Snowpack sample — Buffalo Mountain, Silverthorne, Colorado, USA (1/25/25, 10:11 AM MST)
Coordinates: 39.6222, -106.1139
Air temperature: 22 °F
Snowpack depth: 110 cm
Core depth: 10 cm
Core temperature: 46.4 °F
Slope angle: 12°, slope face: 102°
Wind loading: high
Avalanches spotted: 0
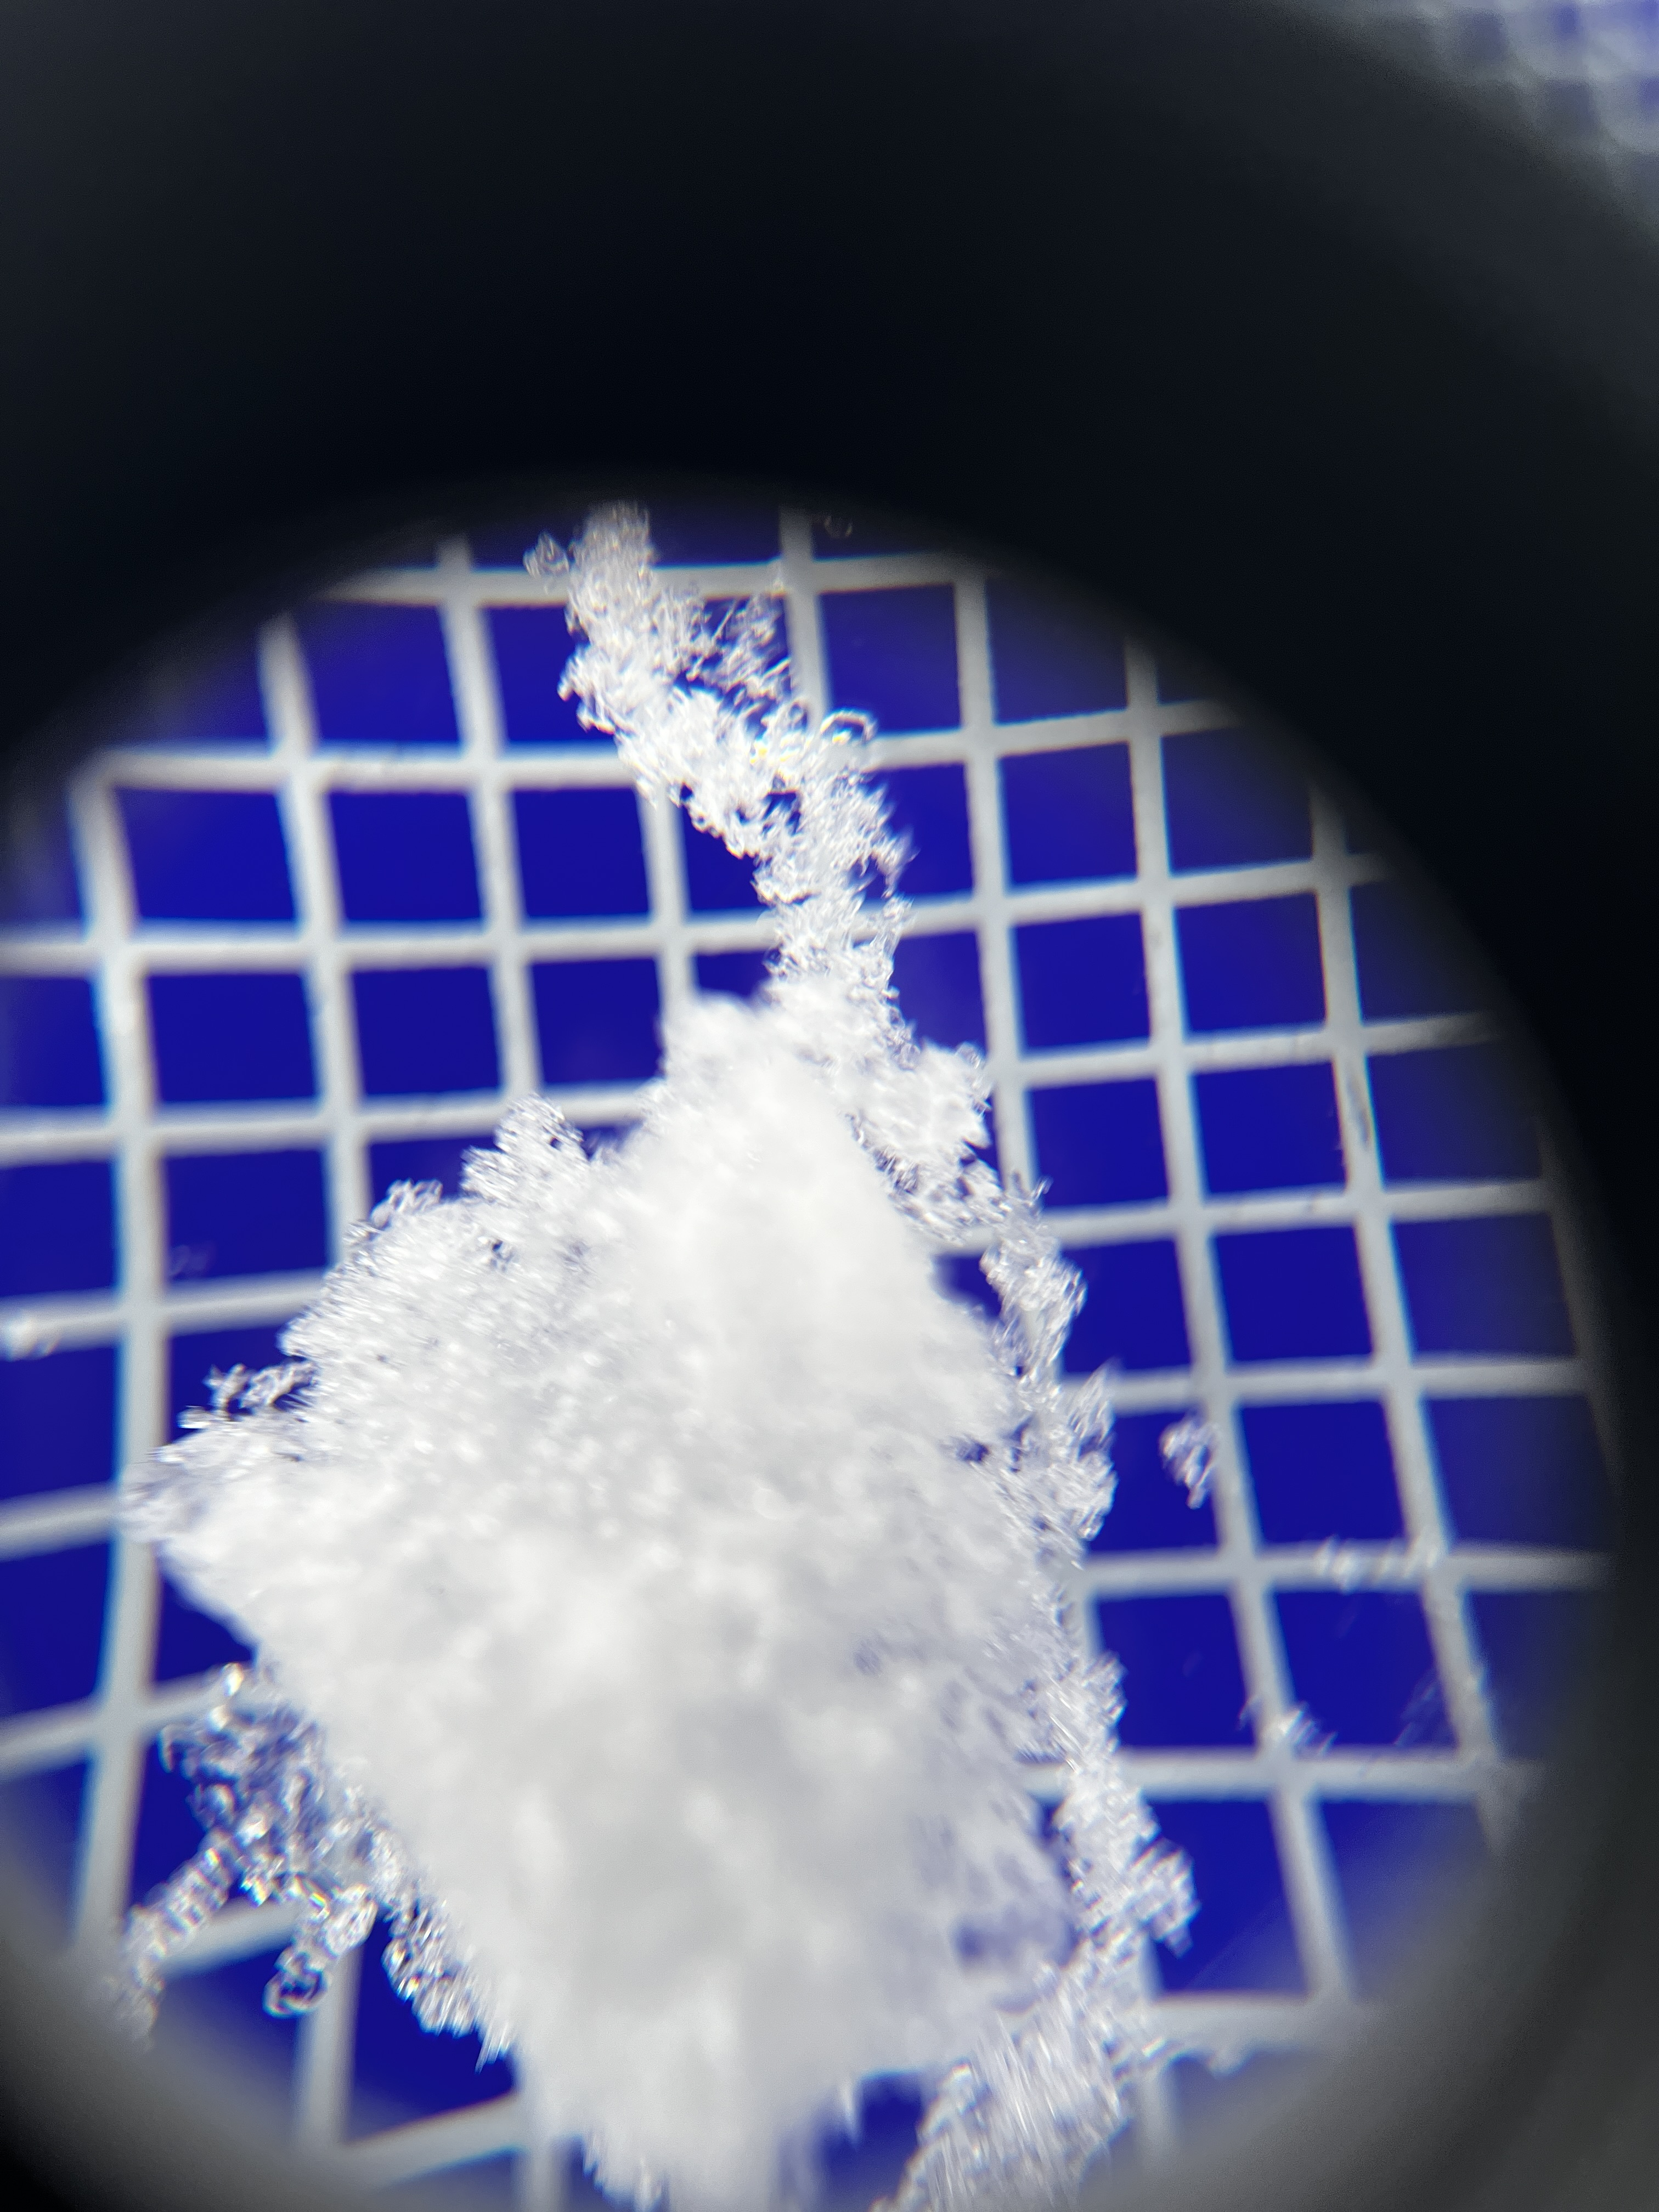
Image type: magnified_profile
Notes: No avalanches nearby, collected on the outskirts of a fire break 15 meters from the treeline, on way to Buffalo and Red Mountain